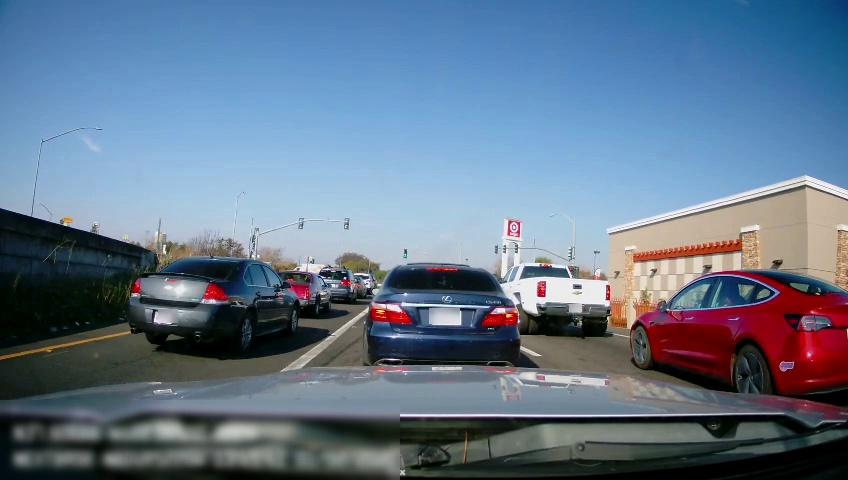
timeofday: Day
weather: Sunny
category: Drivable Space
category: Vehicles | Truck
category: Vehicles | Truck
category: Vehicles | Car
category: Vehicles | SUV
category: Vehicles | SUV
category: Vehicles | Car
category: Vehicles | SUV
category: Vehicles | Car
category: Vehicles | Car
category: Vehicles | Car
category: Lanes | Alternate Lane
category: Lanes | Alternate Lane
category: Lanes | Current Lane
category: Lanes | Current Lane
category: Traffic | Lights
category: Traffic | Lights
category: Traffic | Lights
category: Traffic | Lights
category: Traffic | Lights
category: Traffic | Lights
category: Traffic | Lights
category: Traffic | Lights
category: Traffic | Lights